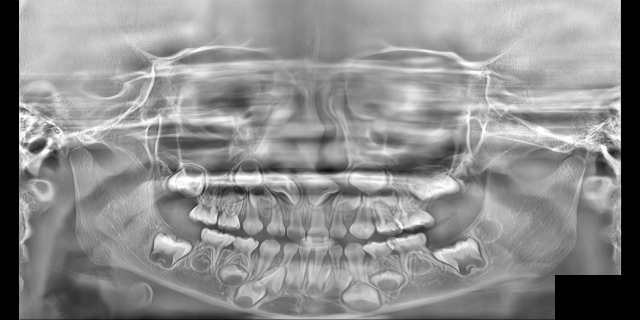
adult